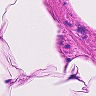
Metastatic tissue present: no